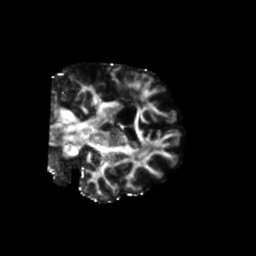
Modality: FA
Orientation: coronal
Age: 53
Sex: female
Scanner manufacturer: siemens
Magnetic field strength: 3 T
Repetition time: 5.25 s
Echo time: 0.08 s